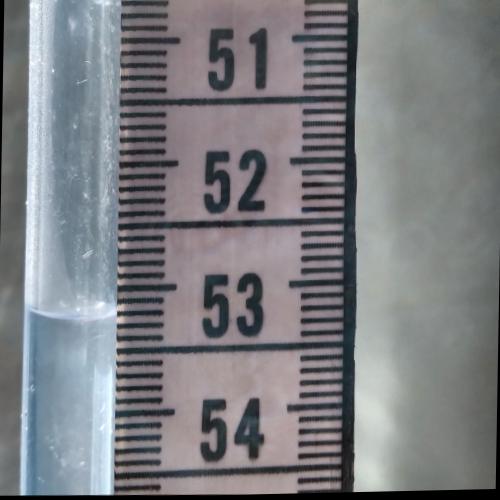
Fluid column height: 53.2 cm